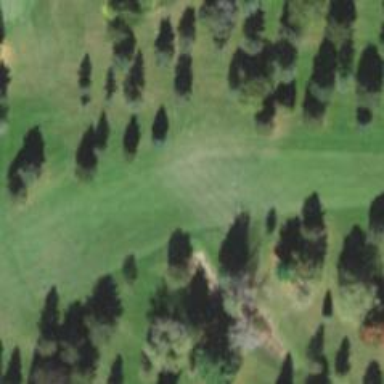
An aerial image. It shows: Golf hole.